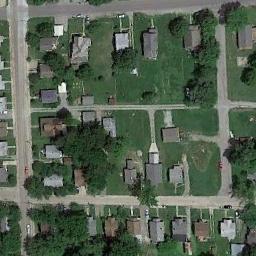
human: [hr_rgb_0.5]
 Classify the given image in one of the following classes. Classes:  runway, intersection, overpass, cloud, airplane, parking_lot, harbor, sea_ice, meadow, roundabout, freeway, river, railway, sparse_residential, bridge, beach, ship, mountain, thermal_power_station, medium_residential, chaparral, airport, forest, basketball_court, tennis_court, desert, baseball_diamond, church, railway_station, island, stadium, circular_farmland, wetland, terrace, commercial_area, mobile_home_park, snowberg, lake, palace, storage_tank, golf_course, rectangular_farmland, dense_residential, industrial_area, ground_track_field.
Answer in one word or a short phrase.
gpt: medium_residential